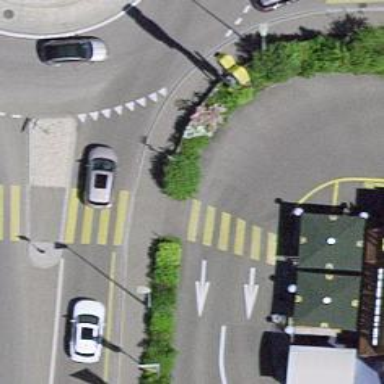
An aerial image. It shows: Unmarked crossing with zebra reference sign on the road.